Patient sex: F
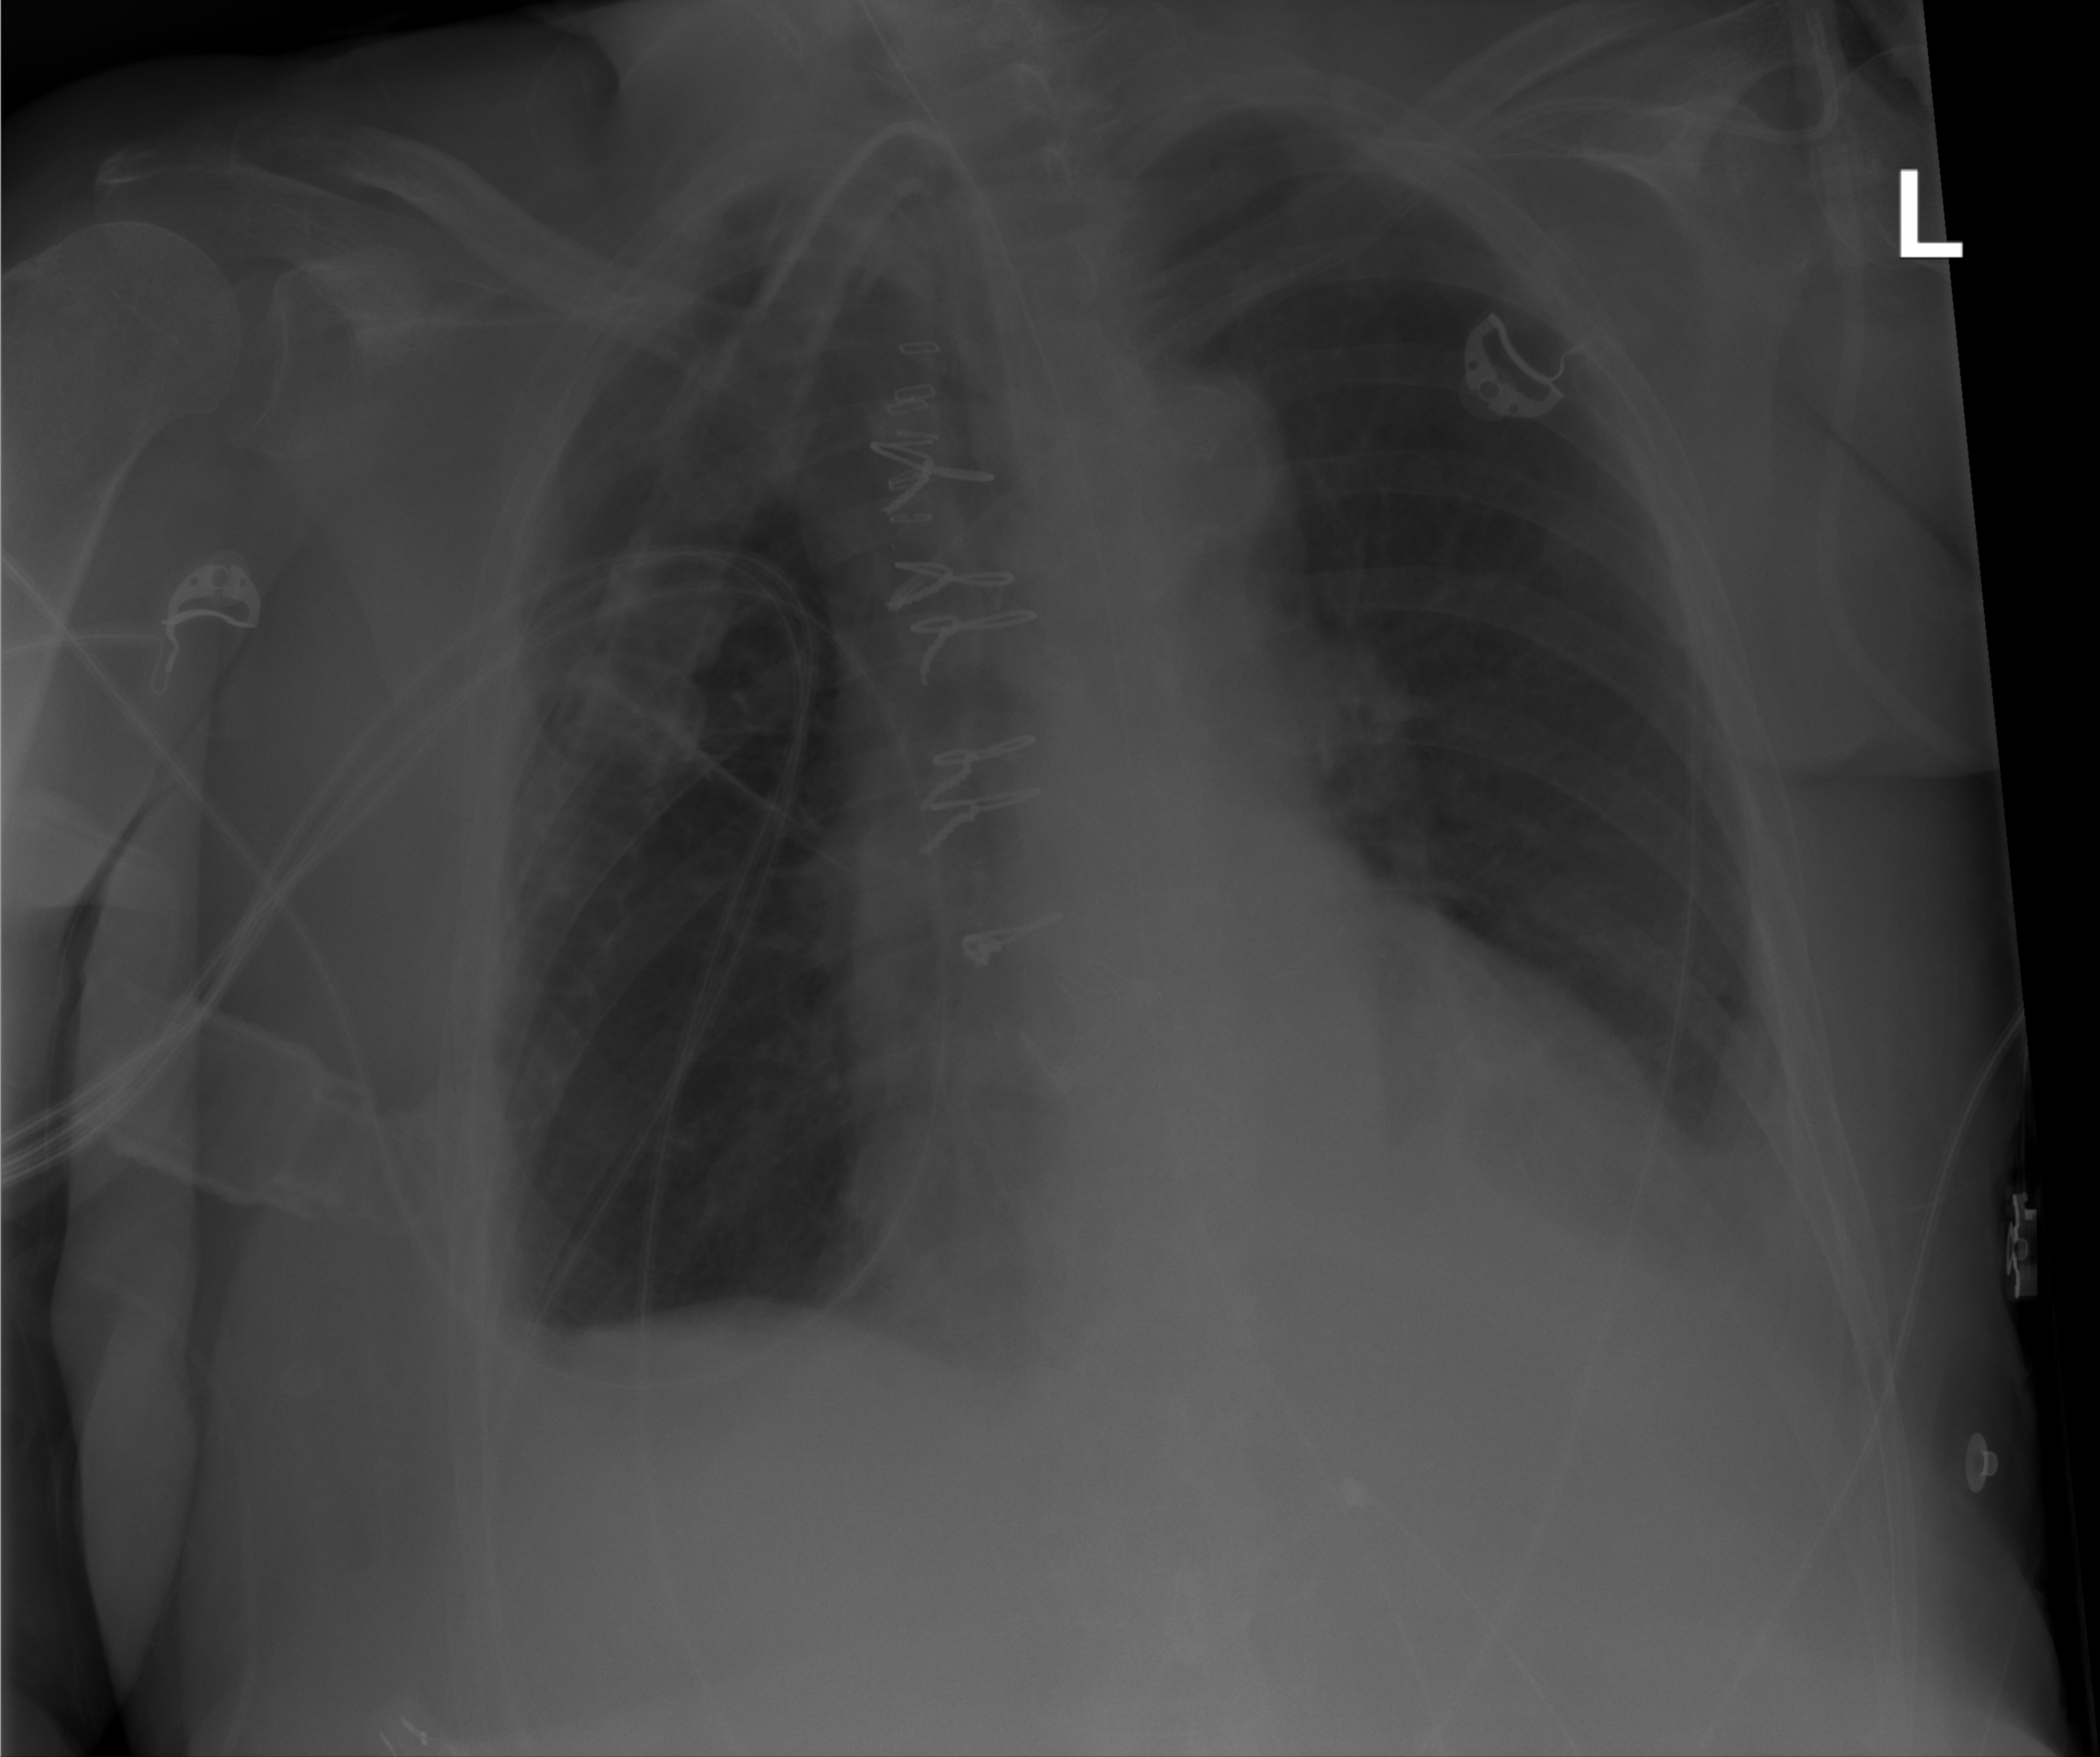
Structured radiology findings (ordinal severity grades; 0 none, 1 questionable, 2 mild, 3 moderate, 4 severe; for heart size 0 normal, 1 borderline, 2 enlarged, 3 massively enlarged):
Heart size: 2
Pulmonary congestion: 0
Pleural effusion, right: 2
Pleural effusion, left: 2
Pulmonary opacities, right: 0
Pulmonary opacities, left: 0
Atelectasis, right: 2
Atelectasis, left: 2